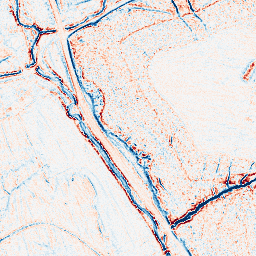
Category: edge_preserving
Decomposition family: anisotropic_diffusion
Decomposition parameters: iterations: 5
kappa: 50
gamma: 0.2
Upsampling method: bicubic
Upsampling parameters: scale: 8
Upsampling scale: 8